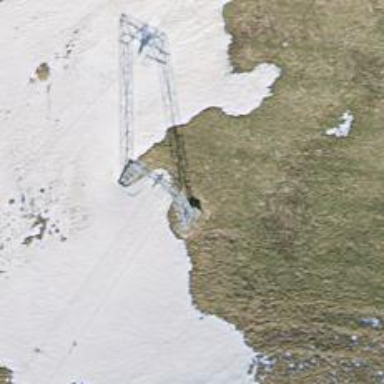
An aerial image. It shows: Pylon used for aerialway.